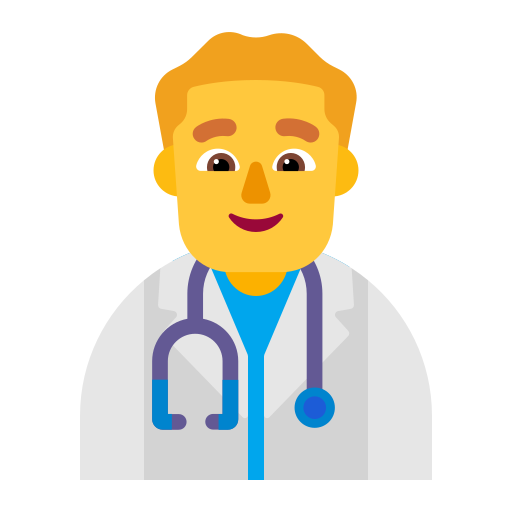
man health worker flat default